Question: How would I replace the driving directions markers (not the map markers) in google maps api v3?
I haven't seen examples of this anywhere...

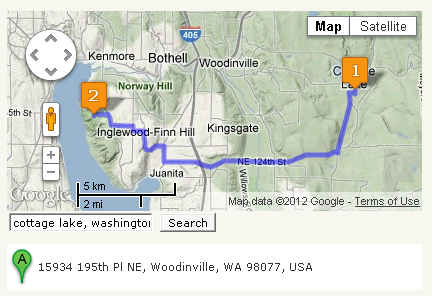
Answer: Sometimes simplicity is key.
I answered my question by using css:
The A line is a table:
'''
<table id="adp-placemark" class="adp-placemark" jstcache="0">
'''
and B line is:
'''
<table class="adp-placemark" jstcache="0">
'''
So the following css will change the markers:
'''
#adp-placemark img, .adp-placemark img {
display:none;
}
#adp-placemark {
font-weight: bold;
padding: 10px 10px 10px 30px;
background: white url(../images/map_icons/number_1.png) no-repeat left center;
}
.adp-placemark {
font-weight: bold;
padding: 10px 10px 10px 30px;
background: white url(../images/map_icons/number_2.png) no-repeat left center;
}
'''